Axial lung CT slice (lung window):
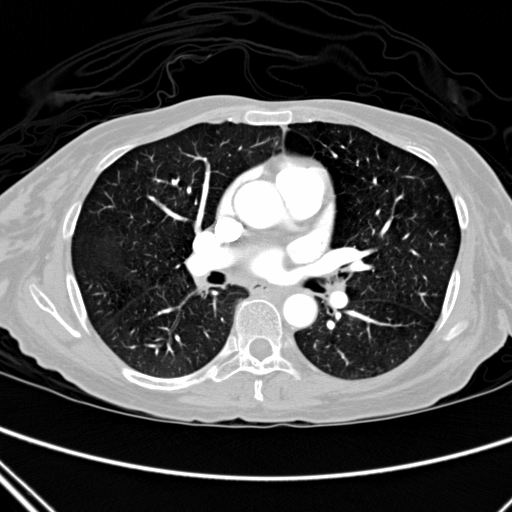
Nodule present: no